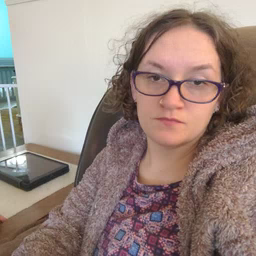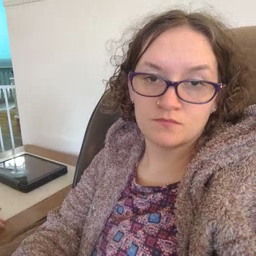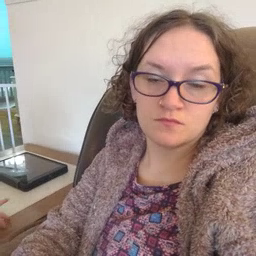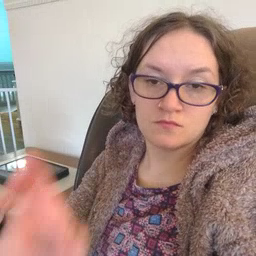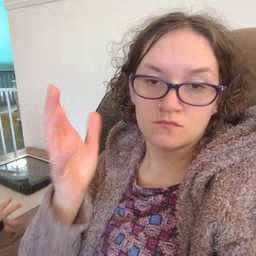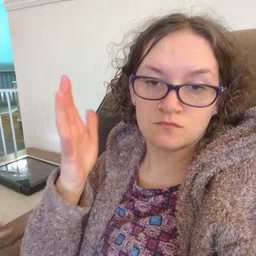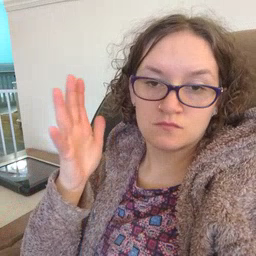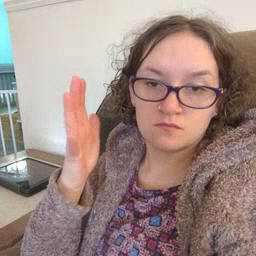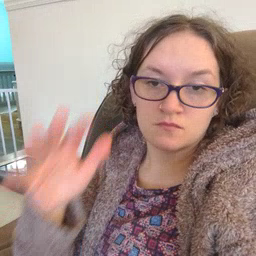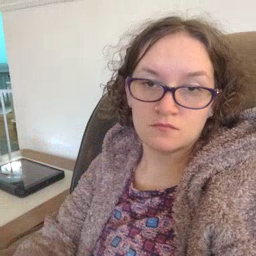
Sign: tree